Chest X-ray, PA view. Patient: 69 years old, sex F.
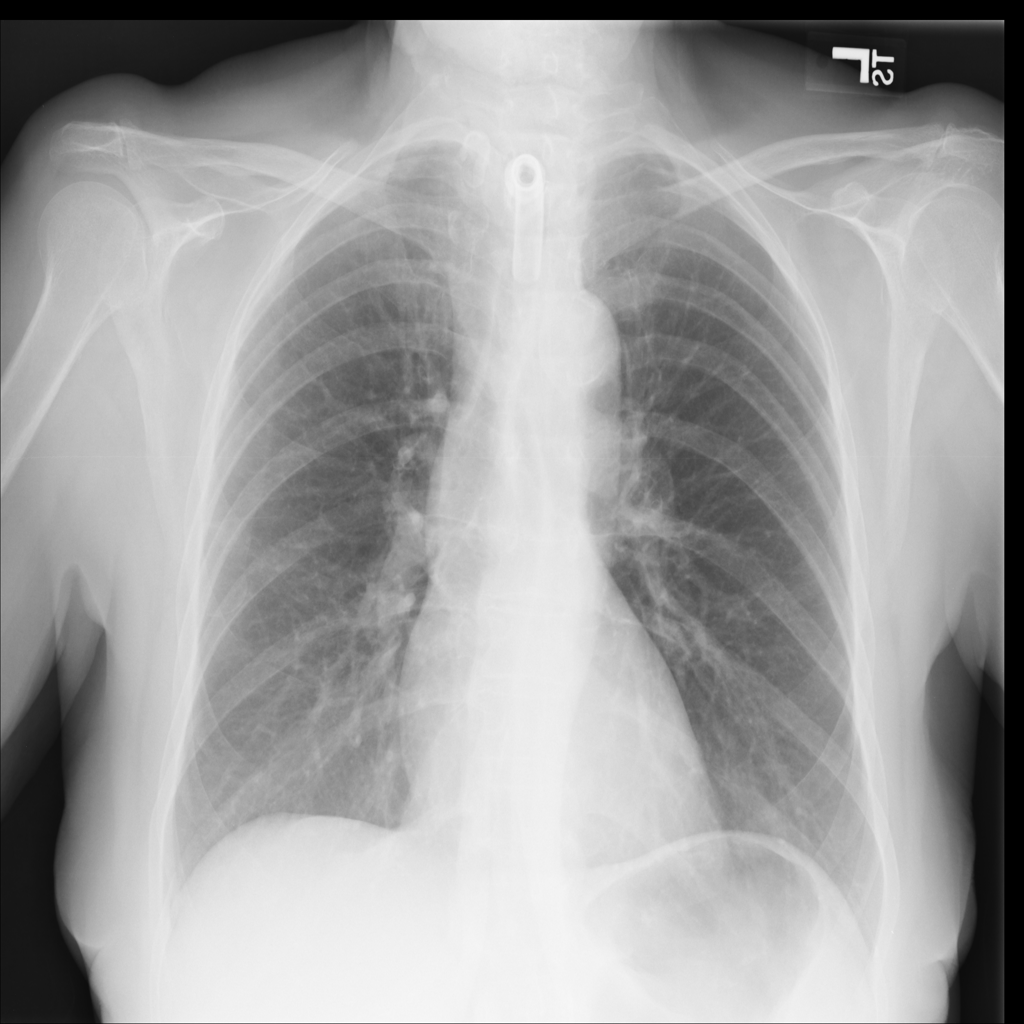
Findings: No Finding